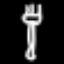
Label: fork